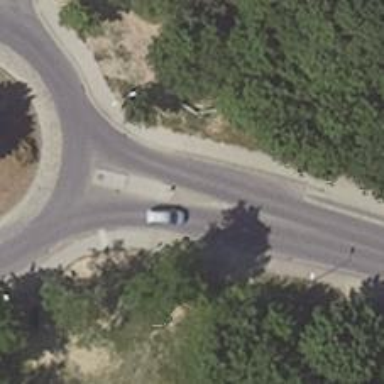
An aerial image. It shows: Uncontrolled crossing with pedestrian island.